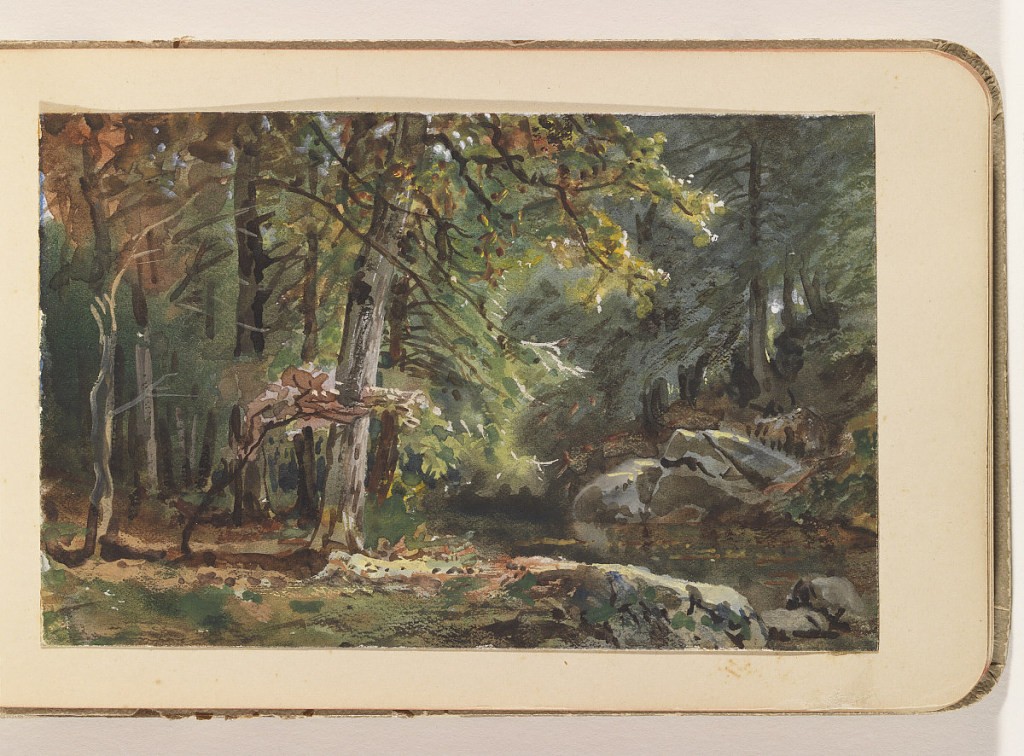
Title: Woodland Interior with Stream
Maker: William Trost Richards, American, 1833–1905
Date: late 19th century
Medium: Brush and black ink, watercolor, white gouache on wove paper
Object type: Album page
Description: Forested interior with tall trees left. Stream foreground right and rocks and dense pines on right bank.